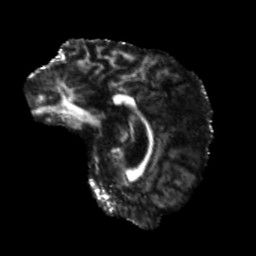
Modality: FA
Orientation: sagittal
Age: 42
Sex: male
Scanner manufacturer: siemens
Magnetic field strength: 3 T
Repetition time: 5.25 s
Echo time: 0.08 s